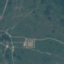
Label: Pasture